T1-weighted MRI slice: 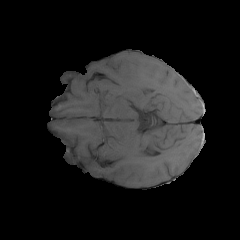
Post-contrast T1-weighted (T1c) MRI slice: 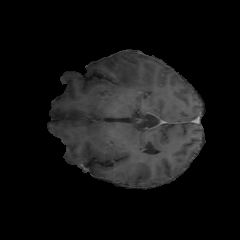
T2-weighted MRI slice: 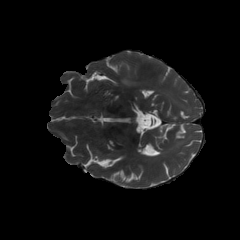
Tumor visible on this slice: yes